Interaction volume radius: 5 \u00c5
Interaction volume height: 25 \u00c5
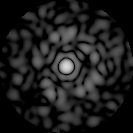
Disorder parameter: 0.832